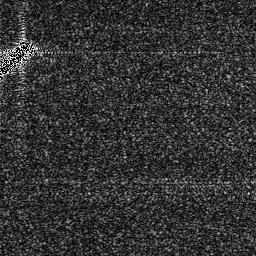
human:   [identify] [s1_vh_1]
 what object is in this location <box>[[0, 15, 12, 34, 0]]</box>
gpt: <ref>1 medium ship at the top left</ref>